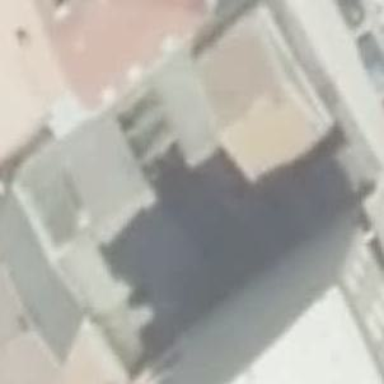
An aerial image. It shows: Building.